Field crop: maize
Growth stage: 2
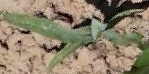
Species: maize